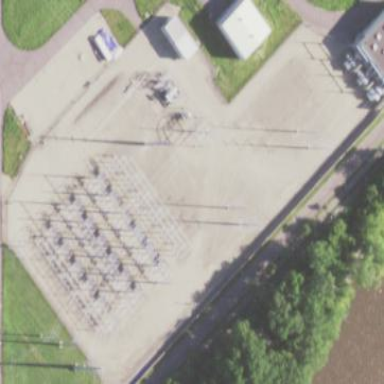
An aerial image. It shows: Transmission level substation.